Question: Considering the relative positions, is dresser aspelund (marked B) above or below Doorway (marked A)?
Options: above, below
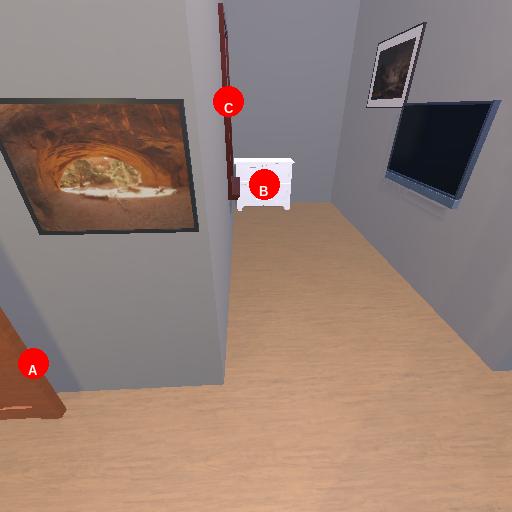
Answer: above